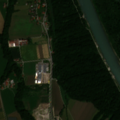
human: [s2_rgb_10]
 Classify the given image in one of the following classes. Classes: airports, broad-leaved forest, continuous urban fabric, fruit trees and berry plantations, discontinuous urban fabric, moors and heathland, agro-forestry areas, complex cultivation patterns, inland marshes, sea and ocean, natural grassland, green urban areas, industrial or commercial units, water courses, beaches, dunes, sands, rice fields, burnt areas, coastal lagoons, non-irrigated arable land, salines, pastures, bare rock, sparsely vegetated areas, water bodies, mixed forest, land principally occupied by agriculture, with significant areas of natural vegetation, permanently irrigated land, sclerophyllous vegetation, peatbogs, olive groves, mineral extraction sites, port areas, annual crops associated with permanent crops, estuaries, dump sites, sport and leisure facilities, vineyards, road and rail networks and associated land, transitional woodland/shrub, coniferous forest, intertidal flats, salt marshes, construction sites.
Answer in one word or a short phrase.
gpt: non-irrigated arable land, pastures, broad-leaved forest, mixed forest, water courses